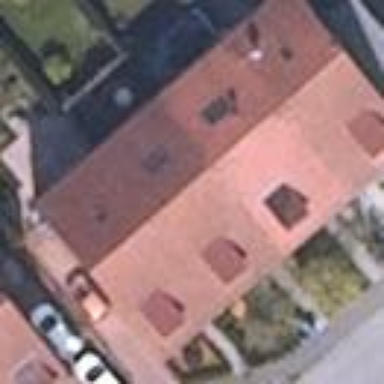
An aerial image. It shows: Terrace building.